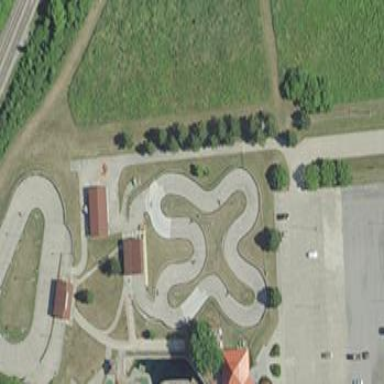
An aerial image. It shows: Karting raceway.